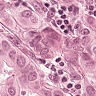
Metastatic tissue present: yes